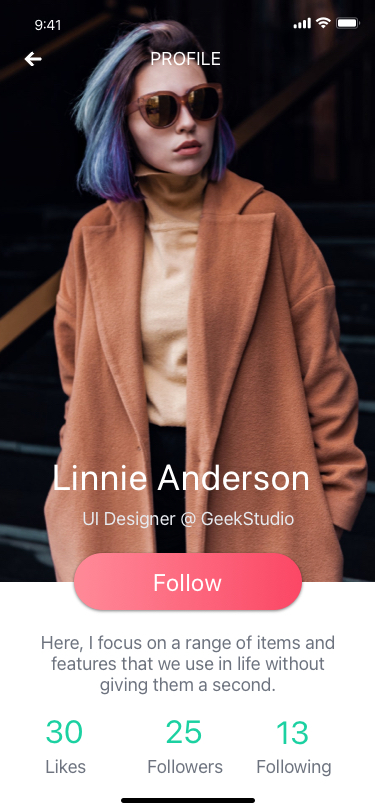
Text in this UI design:
25
Followers
13
Following
30
Likes
UI Designer @ GeekStudio
Here, I focus on a range of items and features that we use in life without giving them a second.
Linnie Anderson
PROFILE